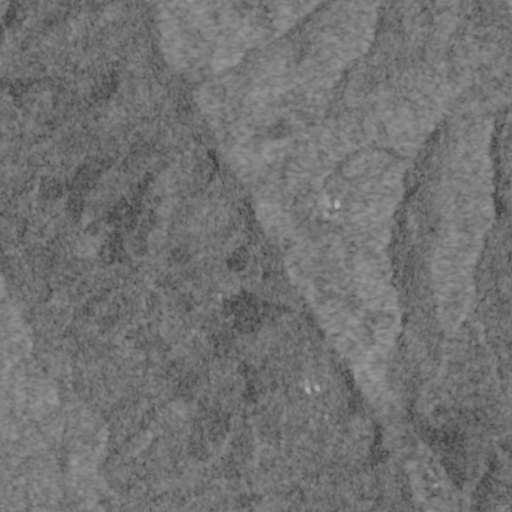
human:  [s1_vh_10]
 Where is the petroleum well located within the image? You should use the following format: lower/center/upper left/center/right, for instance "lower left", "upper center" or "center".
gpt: The petroleum well is located in the center of the image.
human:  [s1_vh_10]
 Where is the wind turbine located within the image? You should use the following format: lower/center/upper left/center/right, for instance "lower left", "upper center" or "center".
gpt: The wind turbine is located in the lower right of the image.
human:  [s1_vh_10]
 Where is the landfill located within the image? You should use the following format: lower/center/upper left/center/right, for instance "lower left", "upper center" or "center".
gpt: There is no landfill in the image.

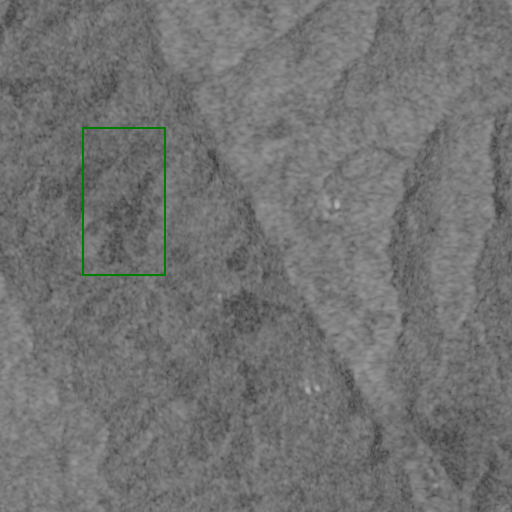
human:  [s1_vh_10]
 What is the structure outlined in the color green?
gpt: The structure outlined in green is a crop field.
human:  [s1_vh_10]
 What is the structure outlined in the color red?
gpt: There is no red outline.